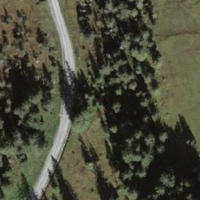
EUNIS habitat code: 26
Species observed at this site:
Vaccinium myrtillus
Vaccinium vitis-idaea
Vaccinium uliginosum
Tussilago farfara